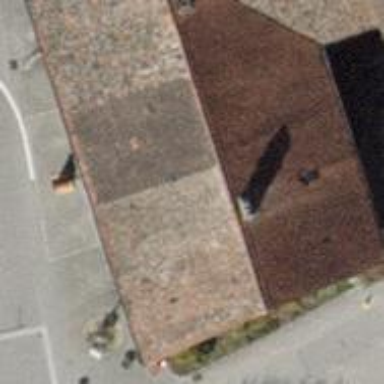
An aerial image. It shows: Restaurant.